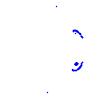
Particle: proton